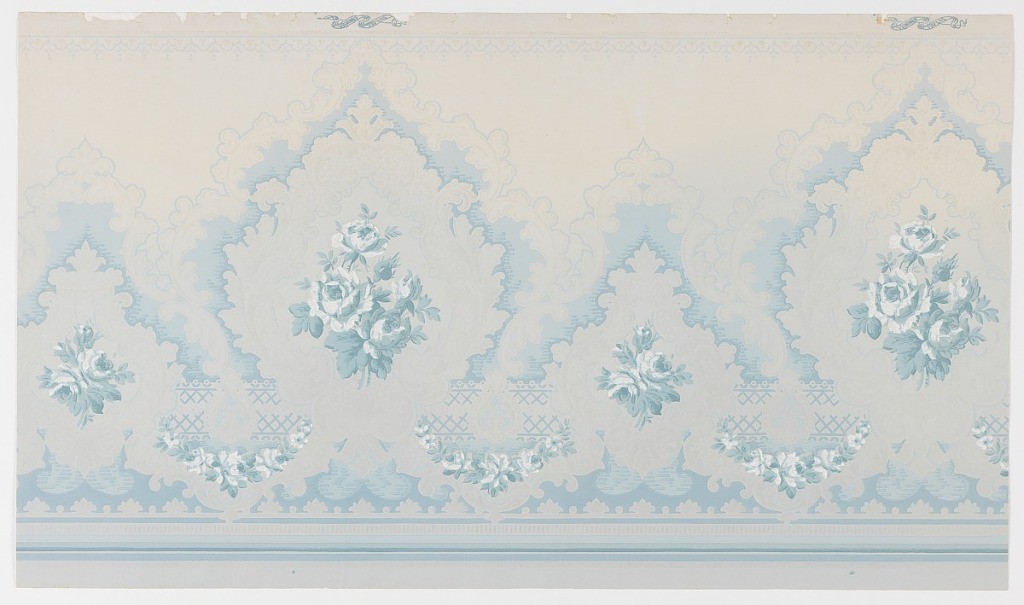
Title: Frieze
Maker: Standard Wall-Paper Company, Standard Wall-Paper Company, Sandy Hill, New York
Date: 1890–1910
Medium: Machine-printed paper
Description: Rose bouquets set within medallions, alternating large and small. Originally part of a matching set of sidewall, frieze and ceiling papers. The background shades from a darker blue at the bottom to a lighter blue at the top. Printed in shades of blue and white on blue ground, with white mica.